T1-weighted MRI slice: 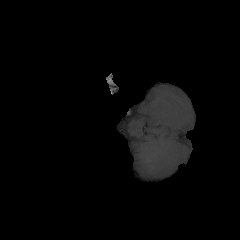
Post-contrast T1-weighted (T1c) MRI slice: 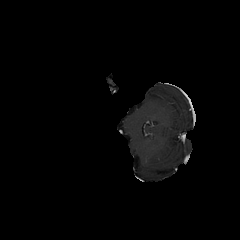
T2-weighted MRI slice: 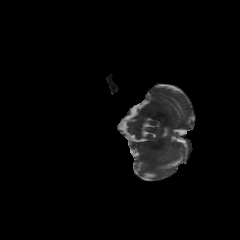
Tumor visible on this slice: no